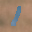
Label: 1